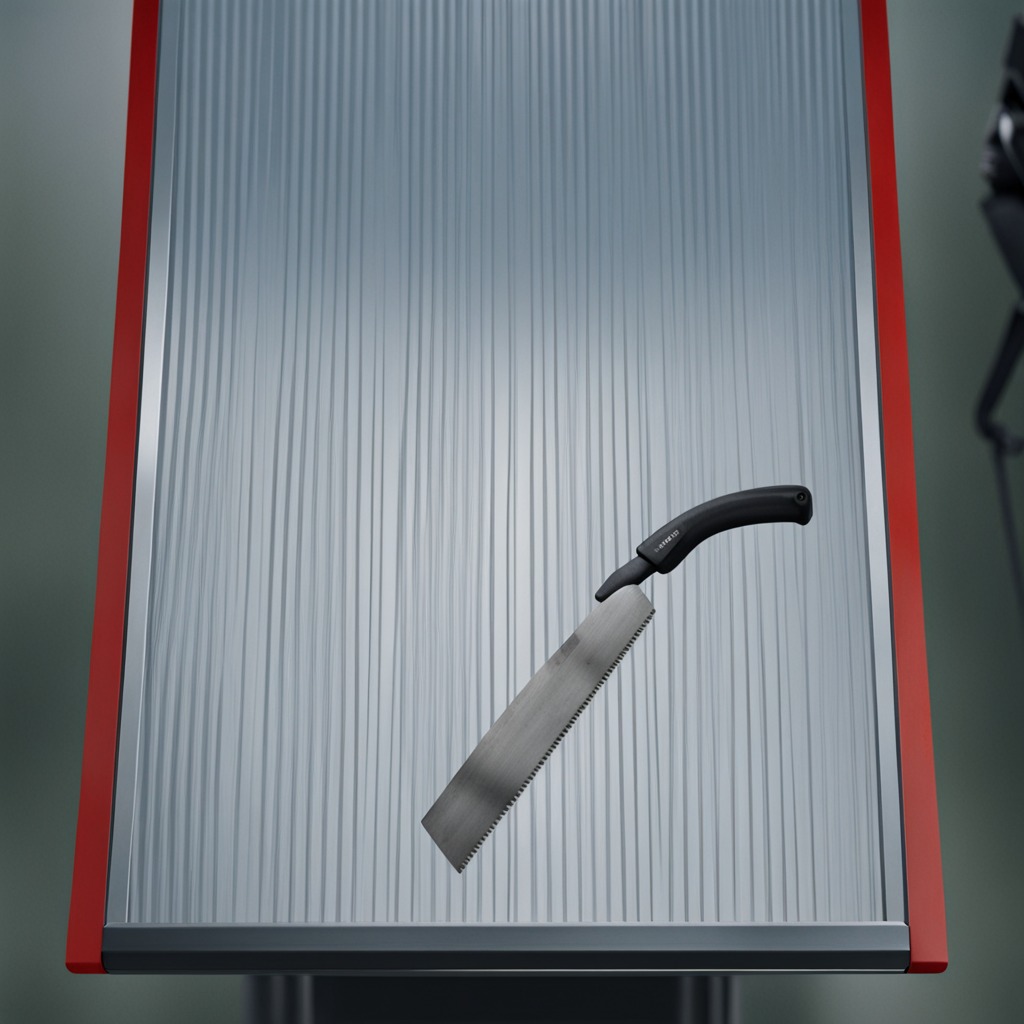
A handheld metal saw lies on the toolbox surface in an airplane hangar workshop 8K.